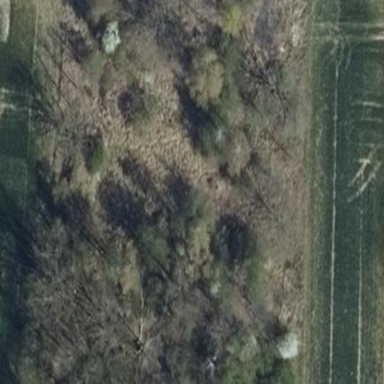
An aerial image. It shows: Area covered in scrub vegetation.